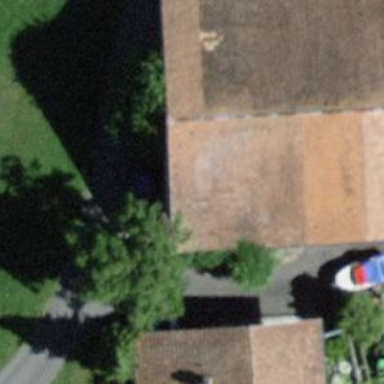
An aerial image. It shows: Rural barn.